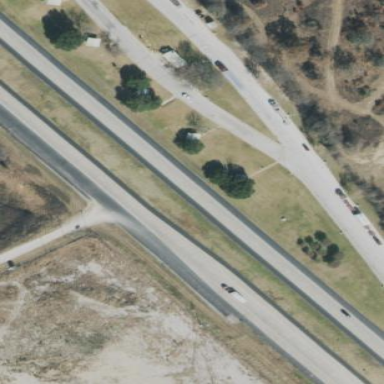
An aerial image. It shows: Rest area on the road.